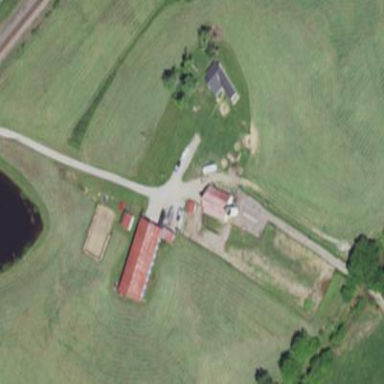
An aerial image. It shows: Farmyard area.